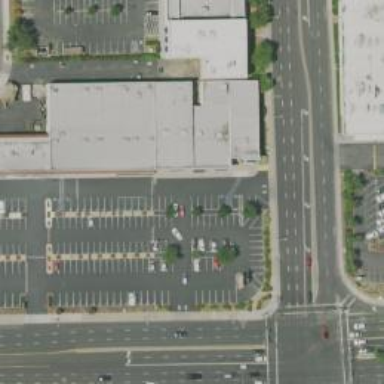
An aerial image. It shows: Parking space is available.